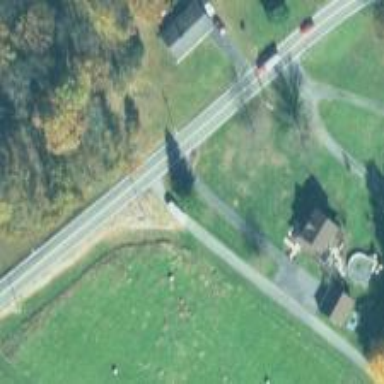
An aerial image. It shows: Driveway.